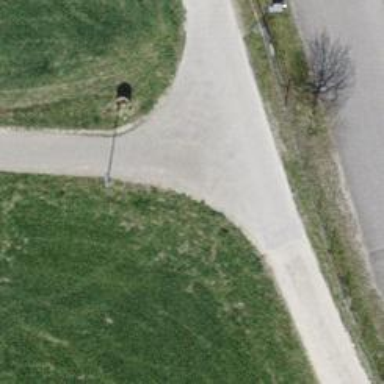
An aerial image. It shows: Gravel track.